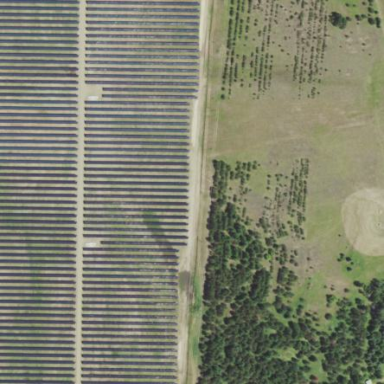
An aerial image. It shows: Solar power plant surrounded by fence.